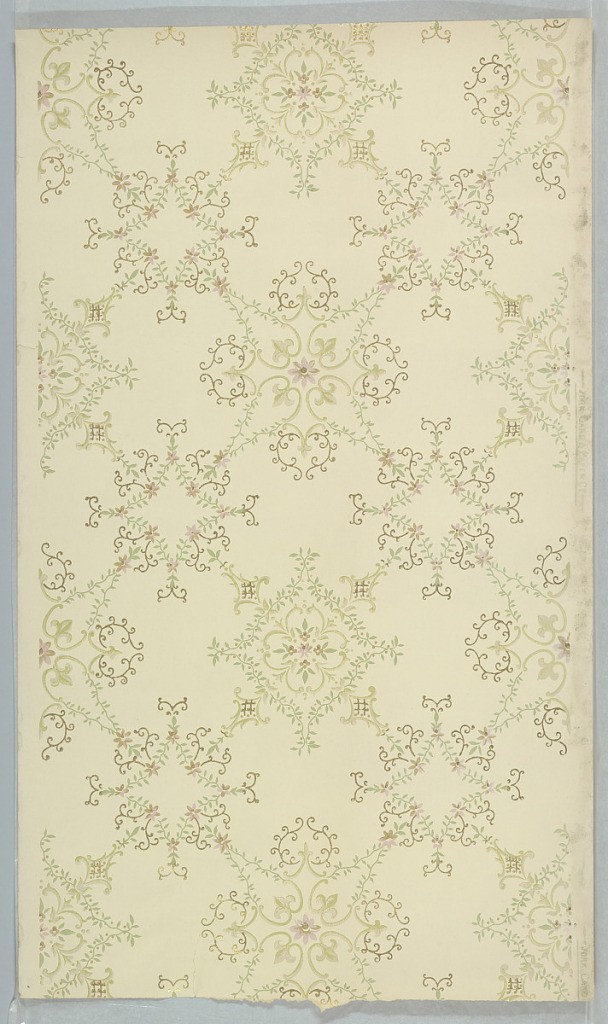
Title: Ceiling paper
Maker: York Card & Paper Co., 1891
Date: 1905–1915
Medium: Machine-printed paper
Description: Foliate squares alternating with foliate diamond shapes. Printed in green, brown, and mica on tan ground.